Question: This is my c# code:
'''
Dictionary<string, double[][]> dictionary = new Dictionary<string, double[][]>();
dictionary.Add("ServiceLevel", finalArray);
dictionary.Add("NumberOfCalls", numberOfCallsArray);
'''
Where 'finalArray' and 'numberOfCallsArray' is 'double[][]' full of data.
I send it to jquery like this:
'''
string jsonformatstring = JsonConvert.SerializeObject(dictionary, Formatting.Indented);
HttpContext.Current.Response.Clear();
HttpContext.Current.Response.ContentType = "application/json; charset=utf-8";
HttpContext.Current.Response.Write(jsonformatstring);
HttpContext.Current.Response.End();
'''
Then in jquery after doing a json request and get the data successfully. I do this:
'''
var data = $.map(result, function (arr, key) {
return { label: key, data: arr };
});
console.log(data["ServiceLevel"] + "--");
'''
### My problem
I got 'undefined' in the console when I tried this: 'console.log(data["ServiceLevel"] + "--");'
Maybe I am getting the value in the wrong way?
### Update 1
I did this:
console.log(result);
and I got this

### Update 2
I tried this:
'''
var s = JSON.stringify(result); console.log(s)
'''
The result is this:
'''
{"ServiceLevel":[[1390608000000,50],[1392595200000,0],[1393286400000,66.66666666666667],[1393891200000,50],[1394064000000,0],[1394236800000,50],[1394323200000,0],[1394841600000,50],[1394928000000,33.333333],[1395014400000,0],[1395100800000,50],[1395273600000,0],[1395446400000,0],[1395619200000,0],[1395705600000,0],[1395878400000,50],[1396310400000,50],[1396483200000,0],[1396656000000,0],[1396828800000,50],[1396915200000,50],[1397001600000,50],[1397347200000,33.333333],[1397433600000,50],[1397952000000,0],[1398124800000,50],[1398556800000,0],[1398902400000,45],[1399075200000,0],[1399161600000,0],[1399334400000,0],[1399420800000,50],[1399680000000,0],[1399852800000,50],[1399939200000,0],[1400025600000,0],[1400112000000,33.333333],[1400284800000,40],[1400371200000,0],[1400457600000,50],[1400716800000,40],[1402185600000,50],[1402358400000,50],[1402531200000,0],[1402704000000,44.117647],[1402876800000,50],[1403308800000,50],[1403481600000,50],[1403913600000,0],[1407283200000,0],[1390780800000,100],[1391040000000,100],[1391558400000,100],[1392249600000,100],[1392681600000,75],[1392854400000,100],[1396137600000,100],[1397260800000,100],[1399507200000,100],[1400889600000,88.888888],[1401840000000,100],[1403654400000,100],[1407369600000,70.83333300000001],[1407628800000,100],[1408060800000,100],[1408233600000,50],[1408320000000,0]],"NumberOfCalls":[[1390608000000,50],[1392595200000,2],[1393286400000,14],[1393891200000,7],[1394064000000,1],[1394236800000,36],[1394323200000,3],[1394841600000,10],[1394928000000,11],[1395014400000,2],[1395100800000,45],[1395273600000,24],[1395446400000,13],[1395619200000,11],[1395705600000,11],[1395878400000,3],[1396310400000,18],[1396483200000,44],[1396656000000,2],[1396828800000,4],[1396915200000,25],[1397001600000,3],[1397347200000,11],[1397433600000,10],[1397952000000,15],[1398124800000,18],[1398556800000,1],[1398902400000,13],[1399075200000,2],[1399161600000,2],[1399334400000,1],[1399420800000,16],[1399680000000,3],[1399852800000,19],[1399939200000,32],[1400025600000,1],[1400112000000,20],[1400284800000,6],[1400371200000,3],[1400457600000,9],[1400716800000,12],[1402185600000,21],[1402358400000,14],[1402531200000,4],[1402704000000,37],[1402876800000,13],[1403308800000,18],[1403481600000,2],[1403913600000,1],[1407283200000,2],[1390780800000,2],[1391040000000,6],[1391558400000,6],[1392249600000,5],[1392681600000,6],[1392854400000,1],[1396137600000,2],[1397260800000,2],[1399507200000,1],[1400889600000,18],[1401840000000,6],[1403654400000,3],[1407369600000,16]
'''
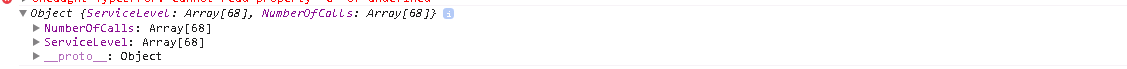
Answer: Your input is not clear, so i am assuming you got data something like
'''
var result = {"ServiceLevel":[[1390608000000,50],[1392595200000,0]],
"NumberOfCalls":[[12,10],[100,0]]};
'''
var arr = $.map(result, function (arr, key) {
return { label: key, data: arr }; });
Converting to Array:
'''
var arr = $.map(result, function (arr, key) {
return { label: key, data: arr };
});
'''
Reading Elements:
'''
element at position 1:
arr[0].data[0][1] is 1
element at position 3:
arr[0].data[2][2] is 3
'''
to get key use:
'''
arr[0].label , it will give you "ServiceLevel"
arr[1].label , it will give you "NumberOfCalls"
'''